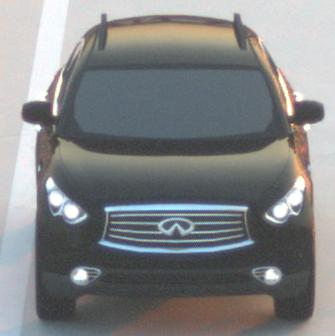
Make: Infiniti
Model: FX 37
Detailed model: FX (S51)
Model produced from: 2012/07
Model produced until: 2013/10
Doors: 5
Color: black
Road condition: dry road
Daytime: sunrise or sunset
Contrast: medium contrast